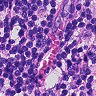
Metastatic tissue present: no